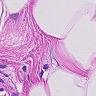
Metastatic tissue present: no